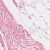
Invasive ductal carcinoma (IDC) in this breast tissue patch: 0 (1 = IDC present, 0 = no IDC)